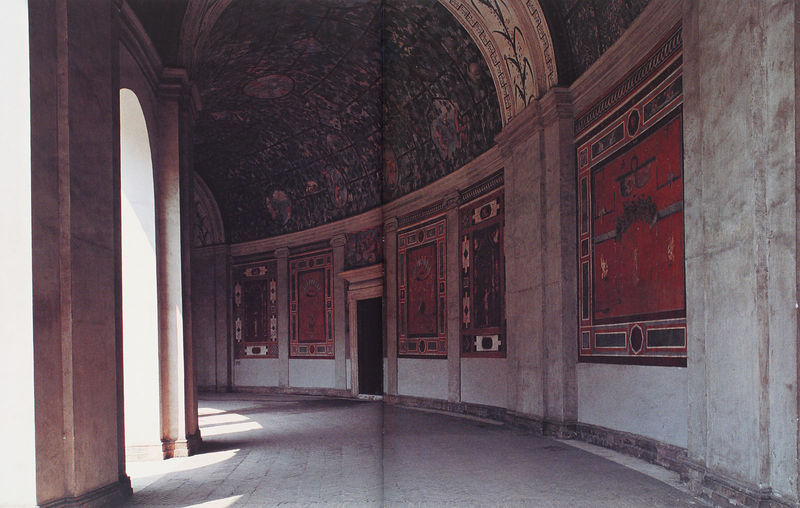
Titel: Villa Giulia
Künstler: Giacomo Barozzi da Vignola
Standort: Rom, Villa Giulia (EU - I - Latium)
Schlagwörter: schatten, weiß, bunt, fenster, licht, marmor, säulen, gebäude, rot, schloss, muster, architektur, stein, steine, gold, farbig, bogen, rundbogen, wandgemälde, wandmalerei, tor, foto, gang, arkade, gewölbe, palast, torbogen, arkaden, photo, kurve, fresken, fresco, säulengang, kreuzgang, rundgang, freken, waldmalerei